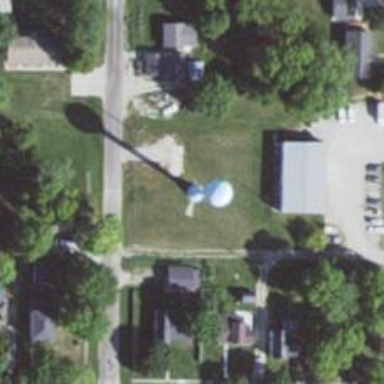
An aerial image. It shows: Water tower that is man-made.